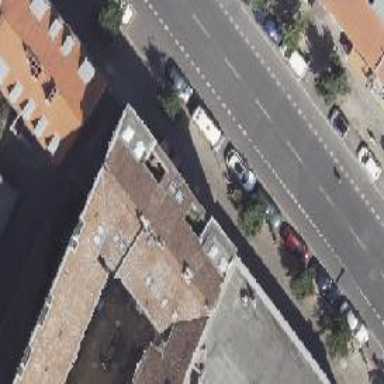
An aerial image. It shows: Restaurant.